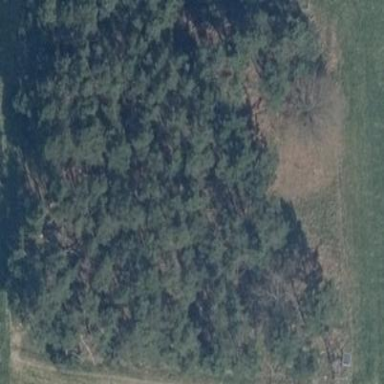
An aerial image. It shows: Forest area.